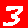
Digit: 3